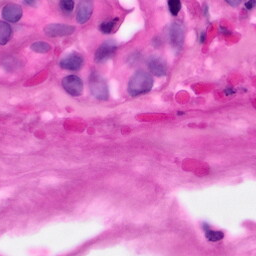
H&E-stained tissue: Pancreatic